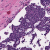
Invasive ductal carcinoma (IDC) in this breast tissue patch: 1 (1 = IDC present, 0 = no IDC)